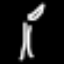
Label: palm tree